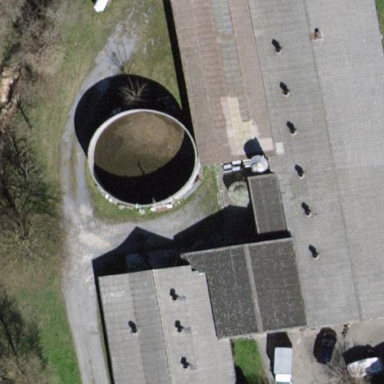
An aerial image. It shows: Farmyard area.